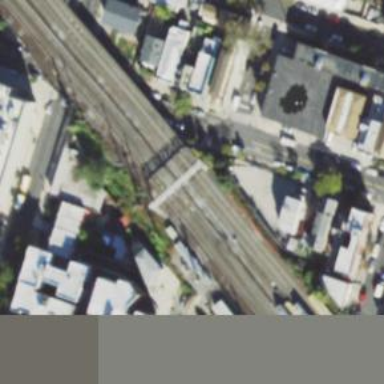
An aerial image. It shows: Bridge with electrified railway tracks.